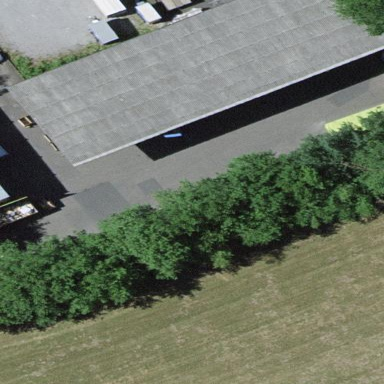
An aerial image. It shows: Industrial building.